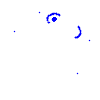
Particle: electron